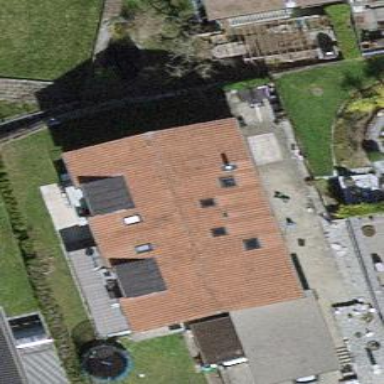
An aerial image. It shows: Building with tile roof.